Question: I have installed titanium studio and installed Android SDK also in Windows. After that I have created one test application. When I right click on the project folder to run the application I cannot find the 'Android Emulator' option.

What can I do now. I am not able to test 'hello world' app. Any help please.
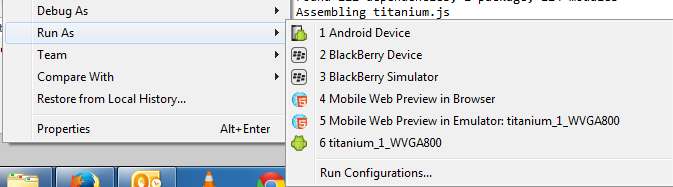
Answer: correctly spotted Swanand !!! Emulator is in the list,D' Scolz you just need to start your emulator from Titanium Studio .And try to run your app when emulator is in running state!!!hope it works for you ..